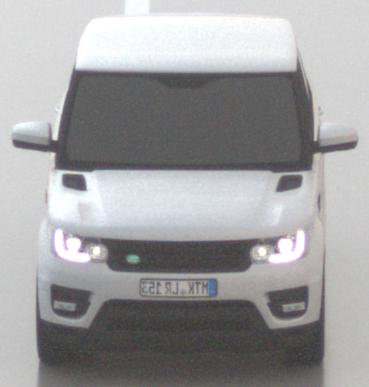
Make: Land Rover
Model: Range Rover Sport 5.0 V8 SC
Detailed model: Range Rover Sport (II)
Model produced from: 2013/09
Model produced until: 2015/07
Doors: 5
Color: white
Road condition: wet road
Daytime: night
Contrast: low contrast